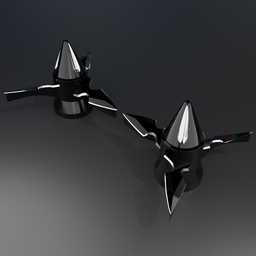
Label: mechanical